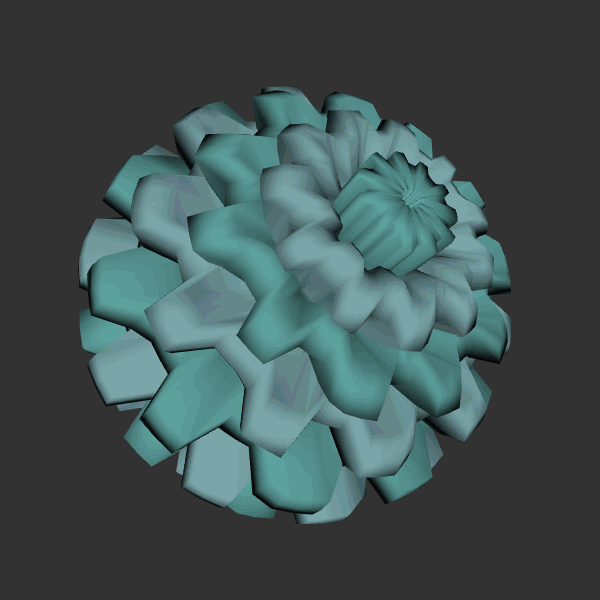
Background: dark